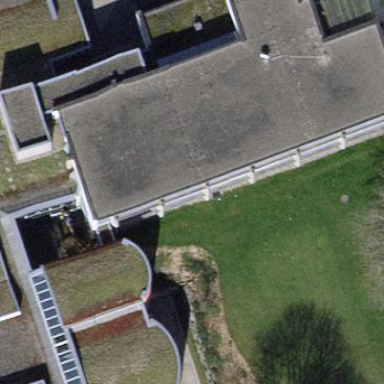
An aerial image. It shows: School building.